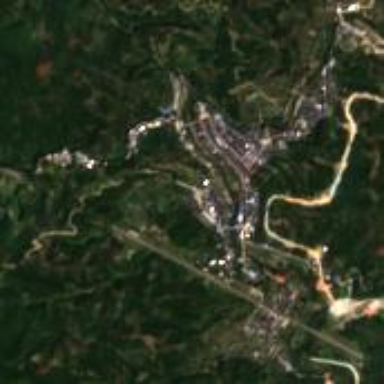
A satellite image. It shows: Ethnic township within town.